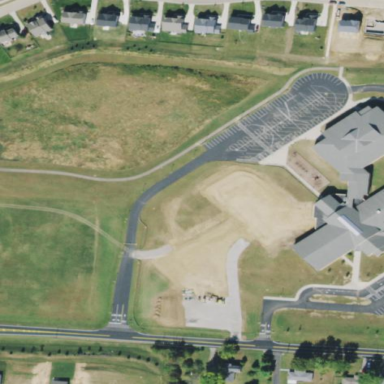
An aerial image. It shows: School.